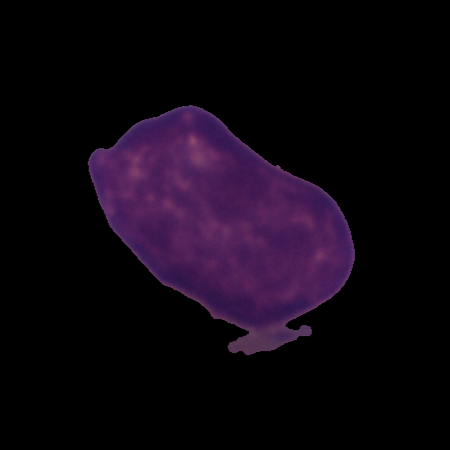
Label: cancer